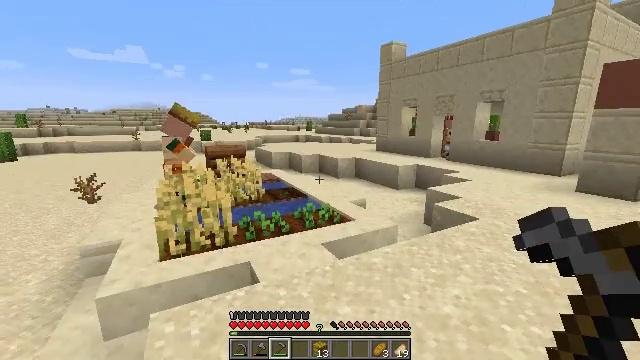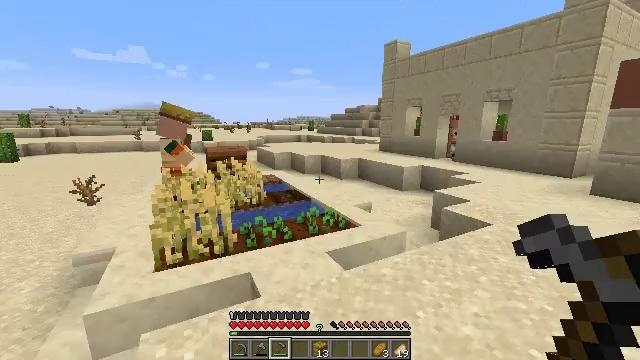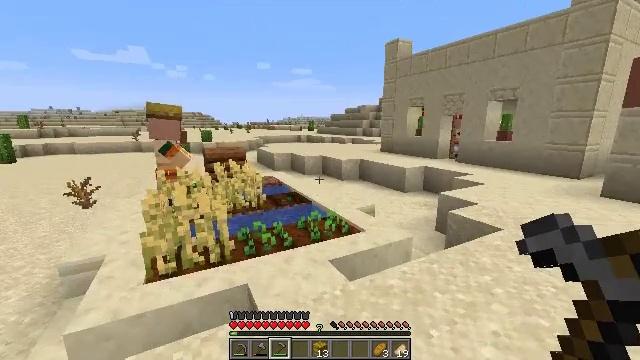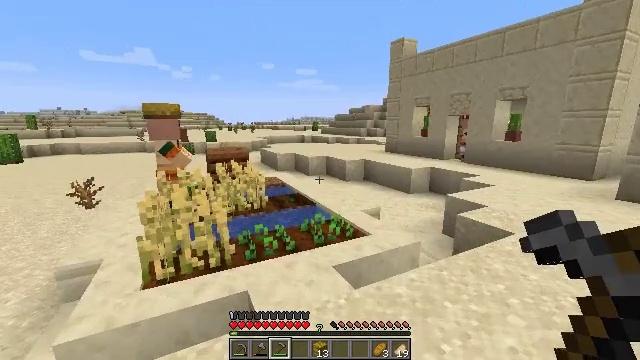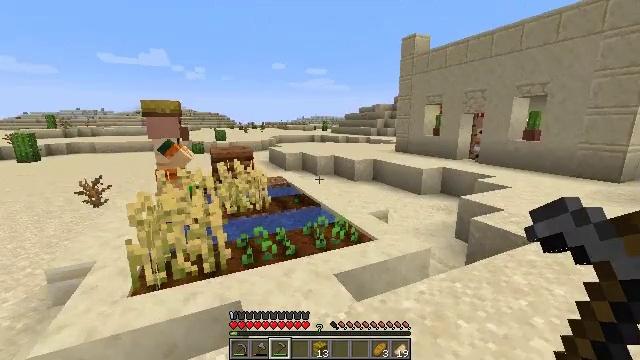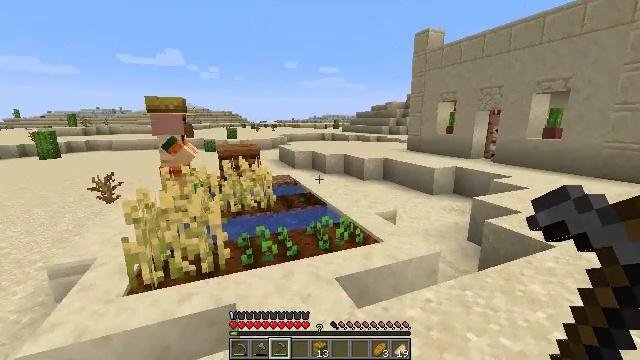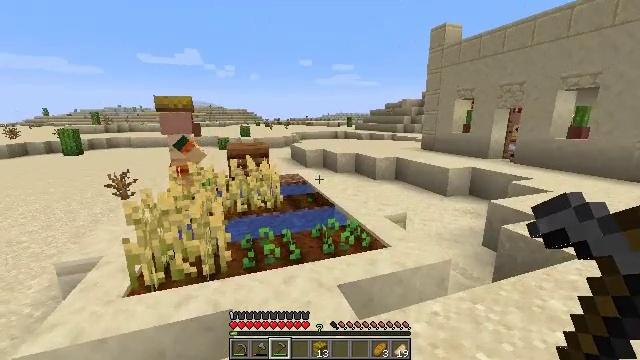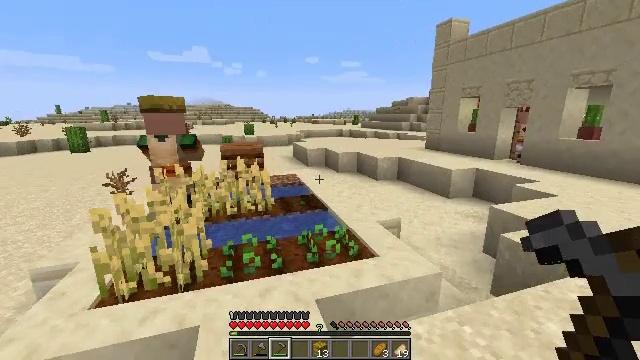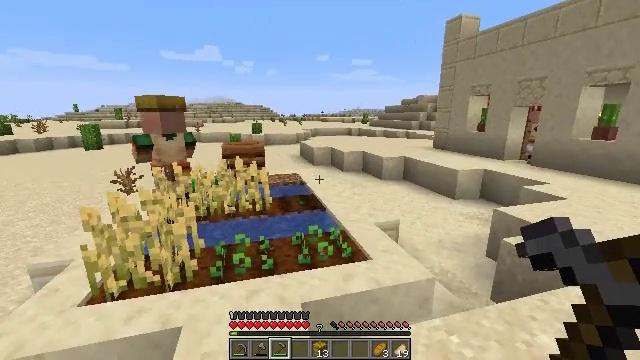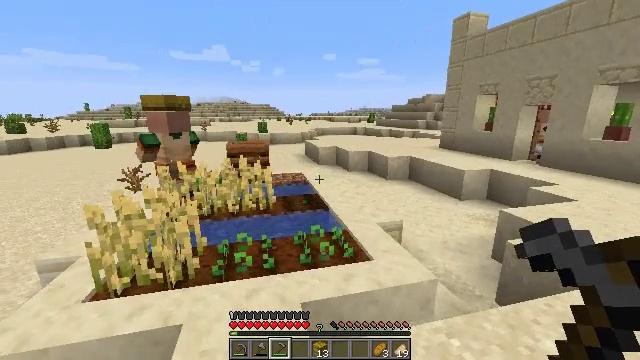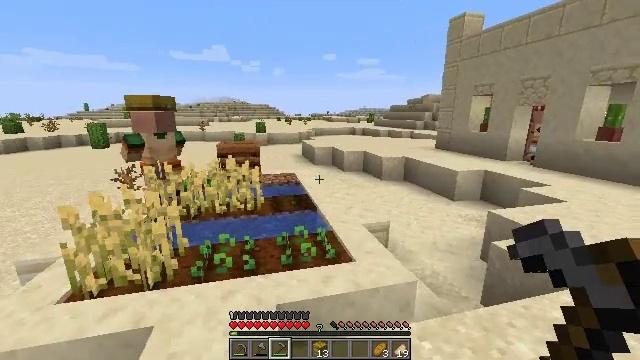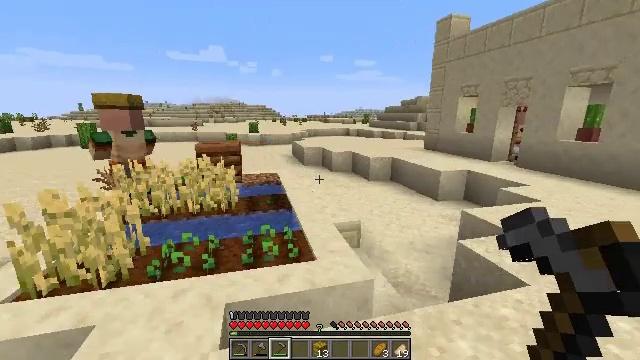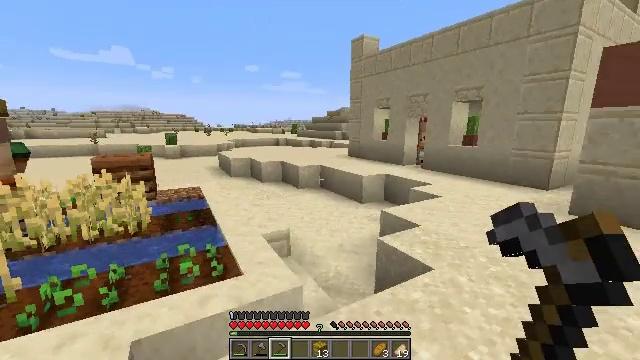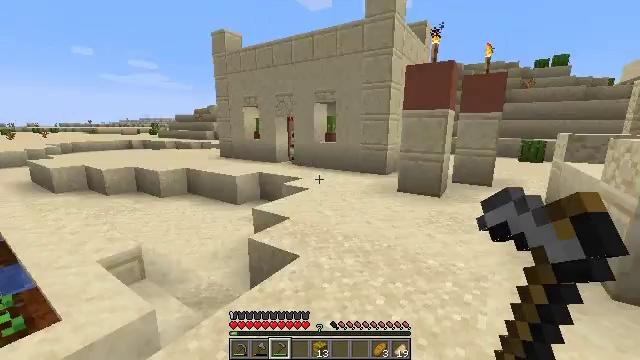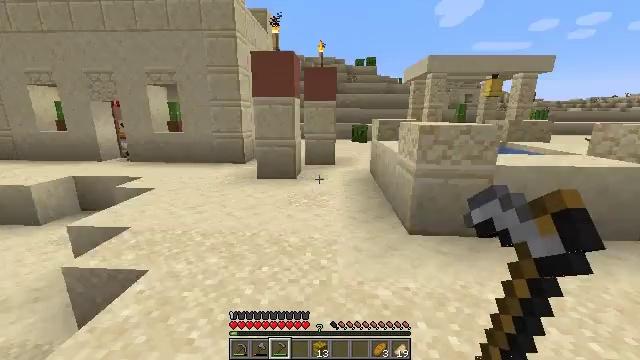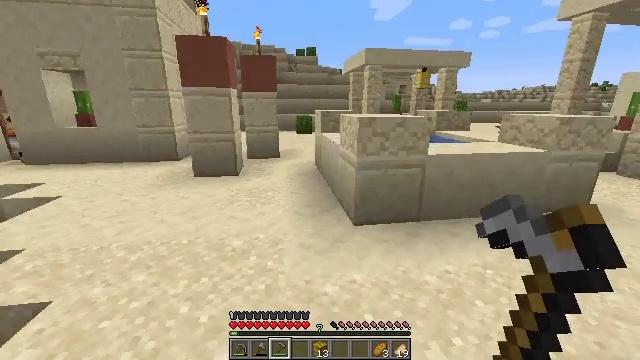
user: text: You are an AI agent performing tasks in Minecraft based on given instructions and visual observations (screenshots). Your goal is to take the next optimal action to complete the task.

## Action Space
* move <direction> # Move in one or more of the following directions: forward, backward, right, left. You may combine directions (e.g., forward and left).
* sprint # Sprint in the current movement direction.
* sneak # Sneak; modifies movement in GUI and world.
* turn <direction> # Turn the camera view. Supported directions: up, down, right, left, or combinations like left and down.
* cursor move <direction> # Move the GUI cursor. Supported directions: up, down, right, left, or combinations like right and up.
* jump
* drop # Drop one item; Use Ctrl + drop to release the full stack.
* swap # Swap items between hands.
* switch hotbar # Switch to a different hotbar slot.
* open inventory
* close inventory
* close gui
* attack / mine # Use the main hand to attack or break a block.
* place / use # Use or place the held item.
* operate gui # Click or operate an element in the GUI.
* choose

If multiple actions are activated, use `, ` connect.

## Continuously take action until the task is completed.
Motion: motion action
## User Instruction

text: Collect wheat crops.
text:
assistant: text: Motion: move forward
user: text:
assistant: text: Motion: move forward
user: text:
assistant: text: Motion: move forward and move right
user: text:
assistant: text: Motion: move forward and move right, turn left
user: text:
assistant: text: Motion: move forward and move right, turn left
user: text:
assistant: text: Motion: move forward and move right, turn left
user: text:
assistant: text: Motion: move right, turn left
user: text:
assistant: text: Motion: move right, turn left
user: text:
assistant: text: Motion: move right, turn left
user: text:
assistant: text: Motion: move right
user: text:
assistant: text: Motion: move right
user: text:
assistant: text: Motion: move right, turn right and up
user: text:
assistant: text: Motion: move right, turn right
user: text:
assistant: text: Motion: sprint, turn right and down
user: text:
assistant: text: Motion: move forward, sprint, turn right and down
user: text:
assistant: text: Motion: move forward, sprint, turn right
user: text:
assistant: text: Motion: move forward, sprint, turn right
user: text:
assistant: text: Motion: move forward, sprint, turn right
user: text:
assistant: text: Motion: move forward, sprint, turn right
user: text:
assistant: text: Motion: move forward, sprint, turn right
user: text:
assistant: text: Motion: move forward, sprint, turn right
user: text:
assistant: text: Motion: move forward and move right, sprint
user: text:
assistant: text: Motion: move forward and move right, sprint
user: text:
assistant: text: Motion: move forward and move right, sprint
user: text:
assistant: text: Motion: move forward and move right, sprint
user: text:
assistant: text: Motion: move forward and move right, sprint
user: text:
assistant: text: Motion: move forward and move right, sprint
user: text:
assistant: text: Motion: move forward and move right, sprint, jump
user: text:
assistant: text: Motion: move forward and move right, sprint, jump
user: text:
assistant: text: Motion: move forward and move right, sprint, jump